Question: I am designing an autosuggest feature on a quick-search box. Suggestions will include small icons, multiline text, etc. The application is handling orders. The search field will recognize a variety of different meaningful terms - e.g. customer surname, order id, etc. But when an order ID is input, I want users to get an opportunity to view either the order, or the person. I was thinking that I would like a hierarchy within the list - so if i type 1234, and it matches 5 orders for 3 different people, the 3 people are returned at the top level, and their 5 orders underneath the respective customer.
Quick mockup:

Has anyone seen something like this implemented elsewhere? Don't want to re-invent the wheel. Also interested in any other feedback.
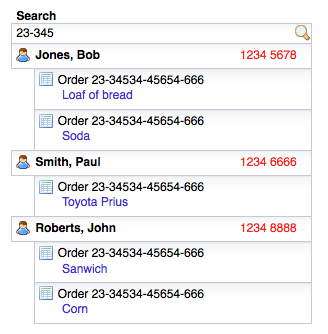
Answer: No, haven't seen this elsewhere.
I would say that it is a pretty creative autosuggest solution.
However, I think it is overkill though. If I just want to quickly navigate to the Order page by searching a specific Order ID (and expecting only one result in the autosuggest), but the autosuggest shows up five order items under three people (as shown in your mockup), I think that is way too much, put aside performance.
Each autosuggest item contains one that can clearly identify the item and additional (s) that provide more description about the item, similar to Google's search result page and Facebook search autosuggest.
For example, the autosuggest shows up each item like this when users search for an order:
> Loaf of Bread, Soda and more.By Bob Jones, Paul Smith and others.
You can make each order item (Loaf of Bread, Soda, more) link to the respective order item line in the Order page, and each person name to the respective person page. This method is more concise and takes less space than your mockup while still providing the functionality that you want.
Sometimes, simple is better, less is more. Remember the <URL>. Think of Apple iPod and iPhone as examples.